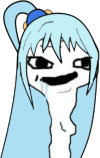
Label: 5_Brainlet